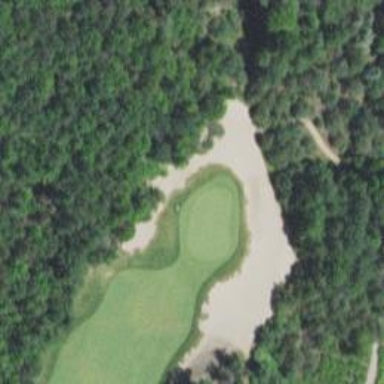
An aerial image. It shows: Golf hole.